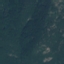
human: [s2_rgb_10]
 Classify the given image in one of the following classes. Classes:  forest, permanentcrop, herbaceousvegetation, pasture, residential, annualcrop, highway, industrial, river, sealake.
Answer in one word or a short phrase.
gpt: Forest